Aerial crown-view tile of a tropical tree (Barro Colorado Island, Panama), acquired 20240918:
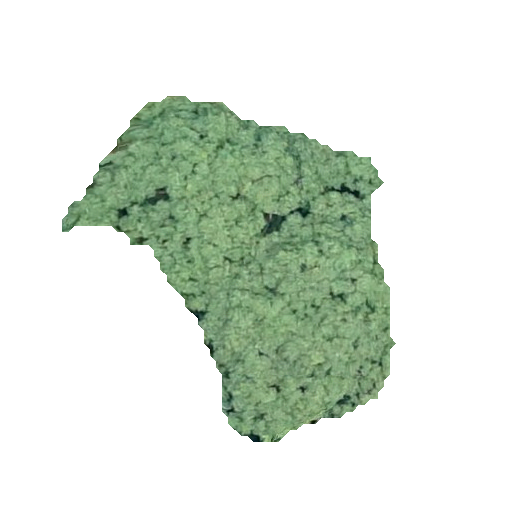
Species: Tabebuia rosea
GBIF accepted scientific name: Tabebuia rosea
Crown area: 103.676 m²